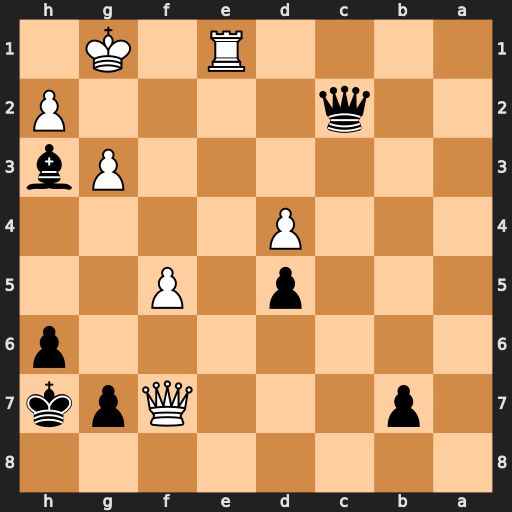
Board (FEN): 8/1p3Qpk/7p/3p1P2/3P4/6Pb/2q4P/4R1K1
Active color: b
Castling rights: -
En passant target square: -
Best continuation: Qg2#